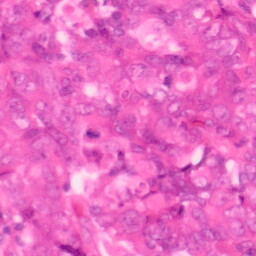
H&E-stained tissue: Colon